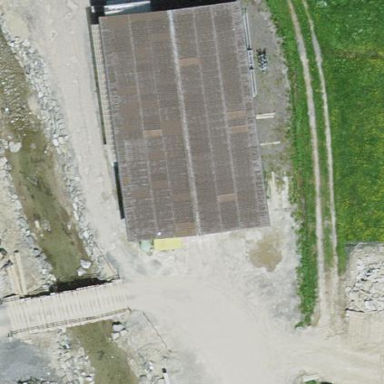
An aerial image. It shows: Industrial building with gabled roof.